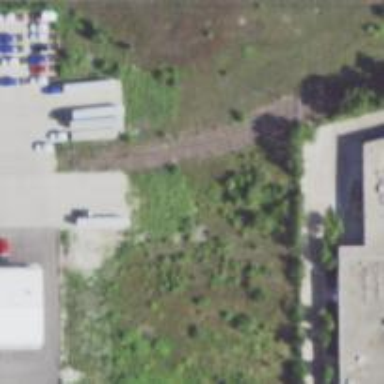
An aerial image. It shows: Abandoned railway siding.